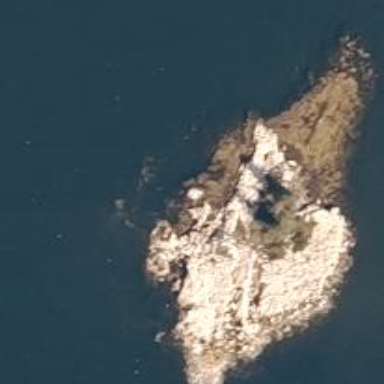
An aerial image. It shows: Islet along the coastline.